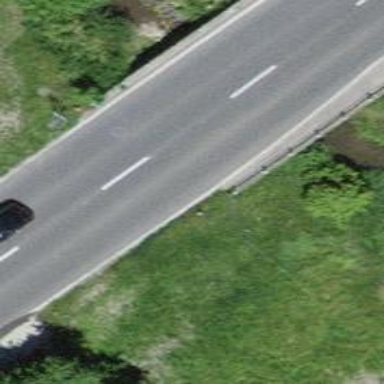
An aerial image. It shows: Primary highway bridge with asphalt surface. There is sidewalk on the left side with asphalt surface.